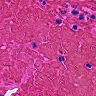
Metastatic tissue present: no